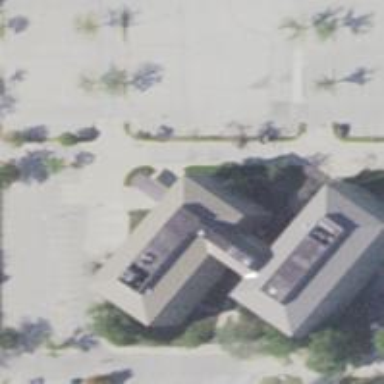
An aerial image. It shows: Healthcare clinic is depicted in the image.